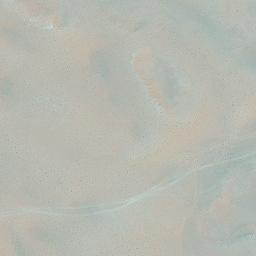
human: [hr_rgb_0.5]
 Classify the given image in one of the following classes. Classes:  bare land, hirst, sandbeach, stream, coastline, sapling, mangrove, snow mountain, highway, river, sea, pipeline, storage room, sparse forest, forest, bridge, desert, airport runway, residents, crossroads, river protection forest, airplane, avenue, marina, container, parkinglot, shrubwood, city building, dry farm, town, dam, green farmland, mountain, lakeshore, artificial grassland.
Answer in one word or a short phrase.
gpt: desert